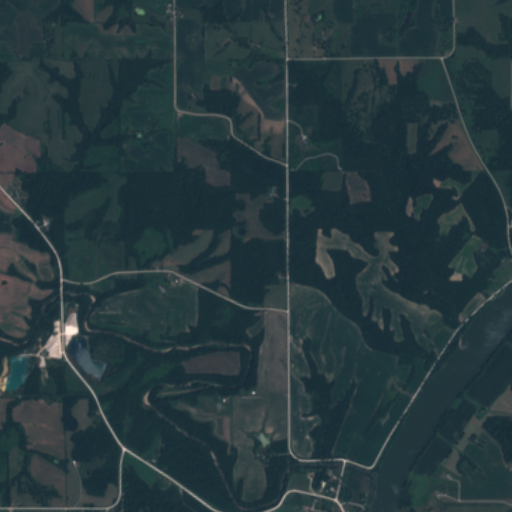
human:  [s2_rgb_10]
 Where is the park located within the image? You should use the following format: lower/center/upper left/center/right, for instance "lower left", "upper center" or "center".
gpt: The park is located in the lower center of the image.
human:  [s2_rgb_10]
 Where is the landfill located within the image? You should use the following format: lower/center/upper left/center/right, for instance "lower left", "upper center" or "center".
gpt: There is no landfill in the image.